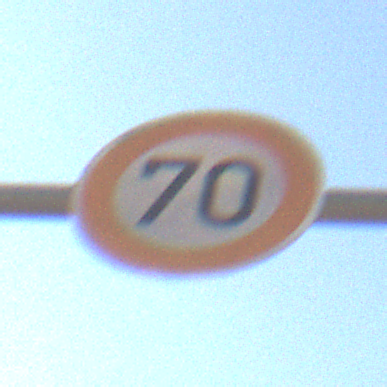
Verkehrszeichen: Geschwindigkeit70
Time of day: SunriseSunset
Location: Outdoor (Nature)
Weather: Clear
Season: NotSpecified
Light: Natural